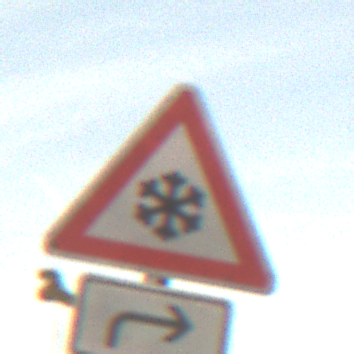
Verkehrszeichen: SchneeOderEisglaette
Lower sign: RichtungsangabeDurchPfeile5
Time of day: SunriseSunset
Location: Outdoor (Nature)
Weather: PartlyCloudy
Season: NotSpecified
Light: Natural